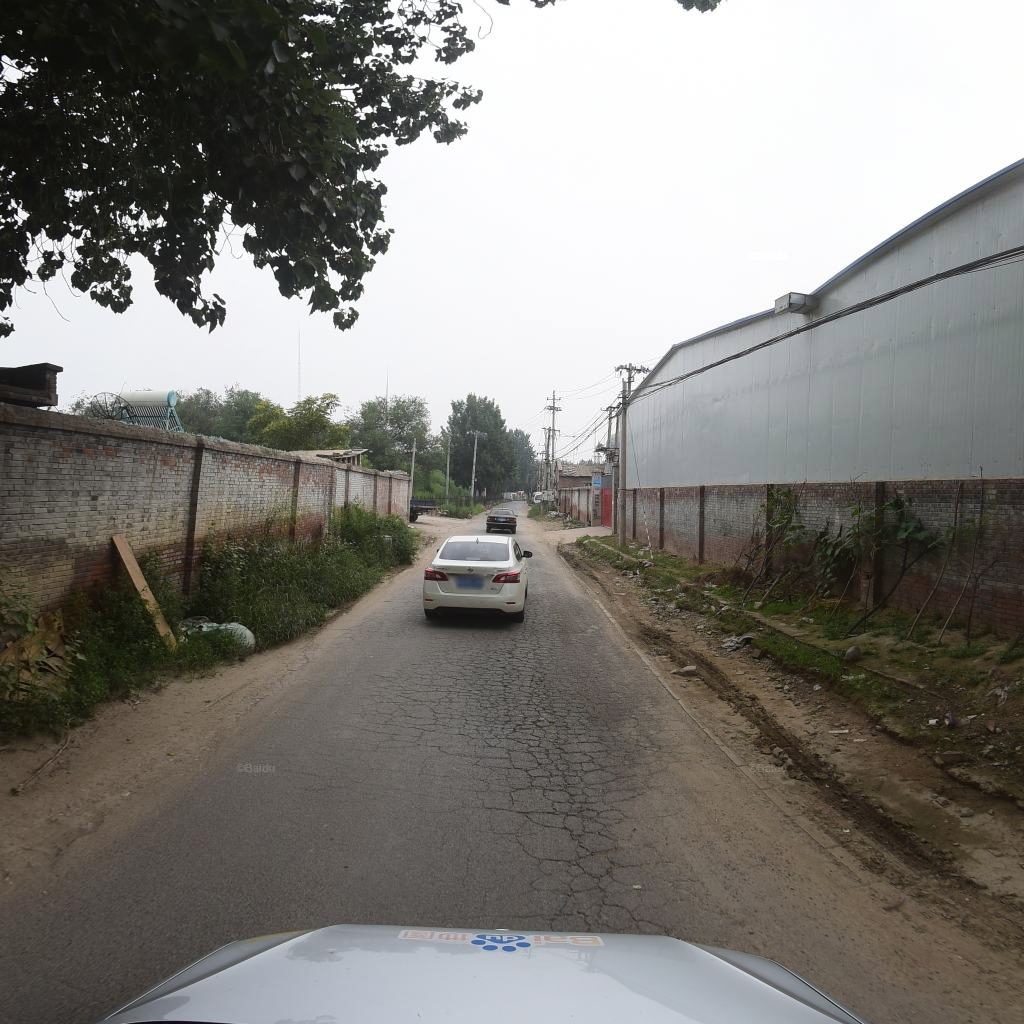
Region: Fengtai
Road damage annotations: alligator crack